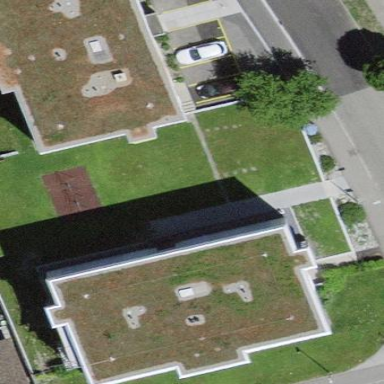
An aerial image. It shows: Flat-roofed apartment building.